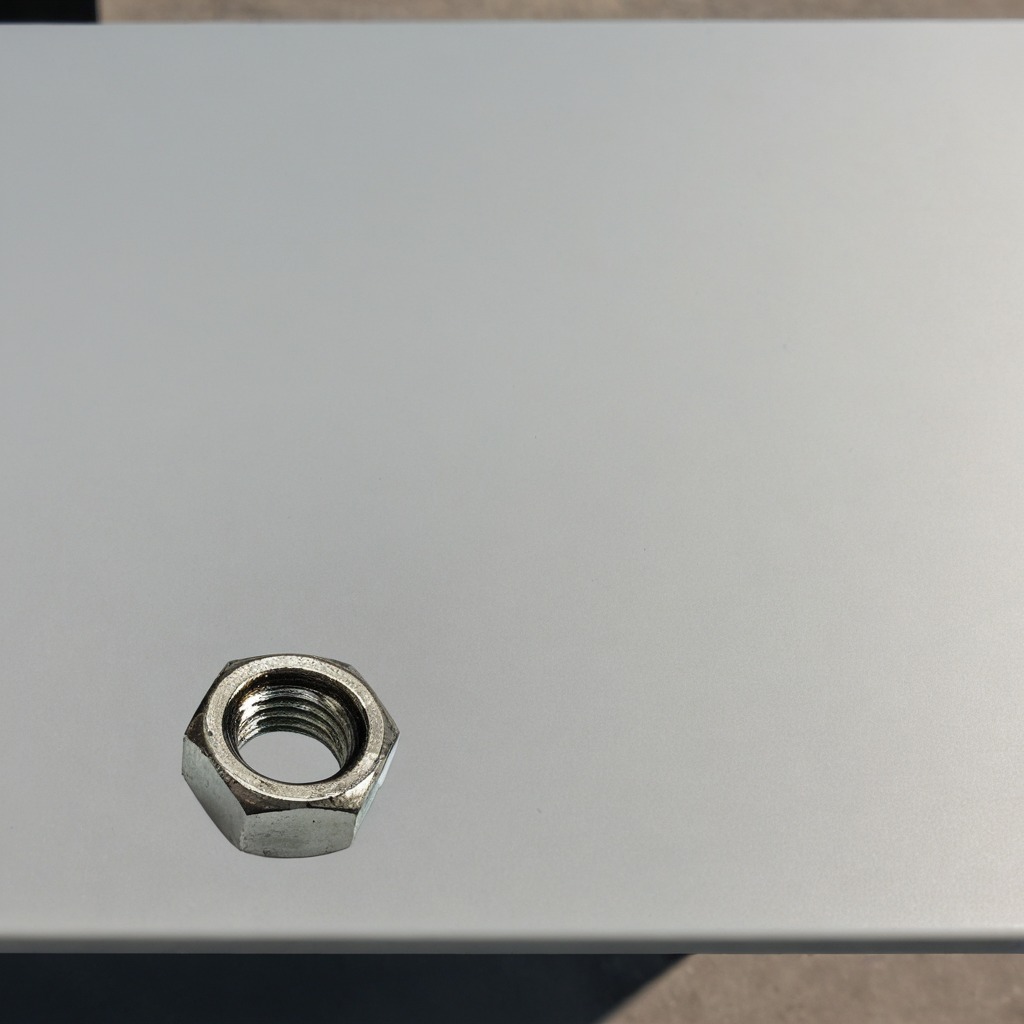
A metal nut is lying on the table.